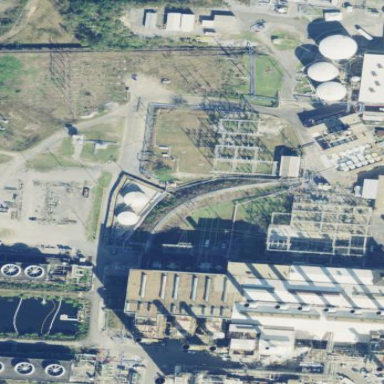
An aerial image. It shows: Industrial power plant with the landuse set as industrial.